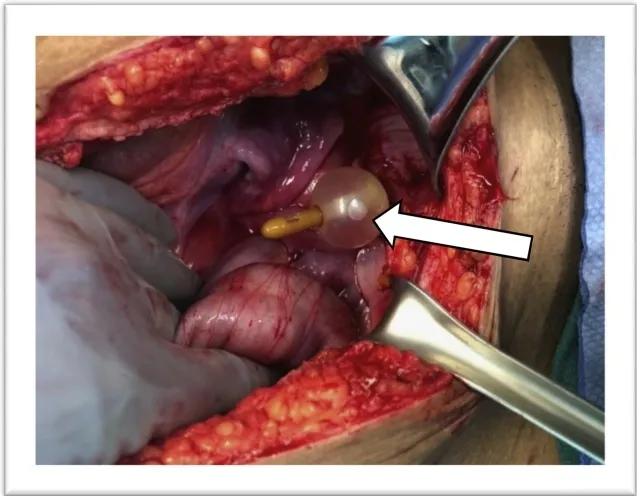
A: Intraoperative view of low midline laparotomy showing ruptured bladder dome with bladder catheter and inflated balloon.
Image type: medical_photograph (other_medical_photograph)